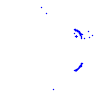
Particle: pion